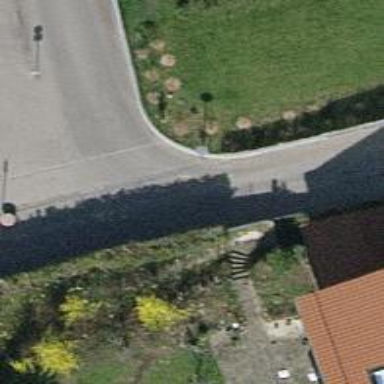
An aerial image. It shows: Asphalt sidewalk along the footway.